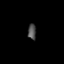
Tissue: lung
Cell type: Epithelial cells
Senescence score: 0.1836
Nuclear area (px): 126
Mean DAPI intensity: 78.746